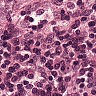
Metastatic tissue present: no